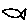
Label: fish